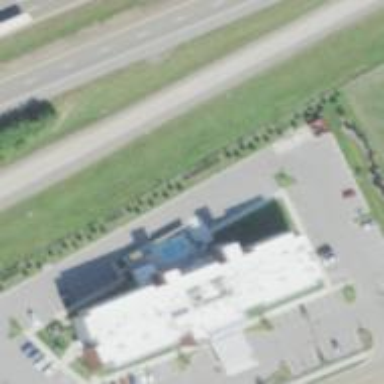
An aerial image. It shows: Hotel building.